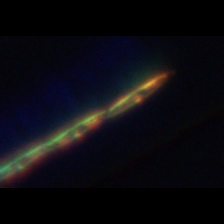
Taxon: Psuedo-nitzschia
Group: Diatoms